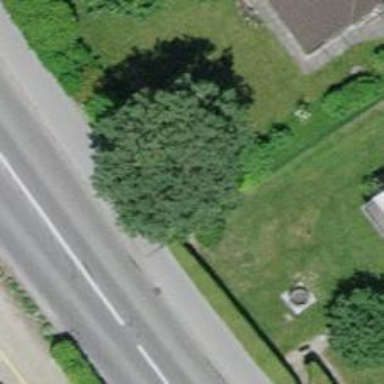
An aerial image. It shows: Hedge acting as barrier.